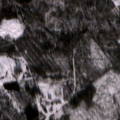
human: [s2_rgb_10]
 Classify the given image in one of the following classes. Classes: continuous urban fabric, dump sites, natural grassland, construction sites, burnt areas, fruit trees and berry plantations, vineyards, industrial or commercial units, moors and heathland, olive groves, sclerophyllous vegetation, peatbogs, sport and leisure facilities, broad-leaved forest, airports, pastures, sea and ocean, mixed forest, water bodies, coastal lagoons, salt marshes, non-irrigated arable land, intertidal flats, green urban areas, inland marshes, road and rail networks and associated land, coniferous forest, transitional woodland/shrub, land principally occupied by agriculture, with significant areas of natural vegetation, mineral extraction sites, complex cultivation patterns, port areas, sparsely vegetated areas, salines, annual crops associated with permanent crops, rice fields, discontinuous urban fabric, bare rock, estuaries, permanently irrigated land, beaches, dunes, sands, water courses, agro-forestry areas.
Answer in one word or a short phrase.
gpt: coniferous forest, mixed forest, transitional woodland/shrub